Aerial crown-view tile of a tropical tree (Barro Colorado Island, Panama), acquired 20250616:
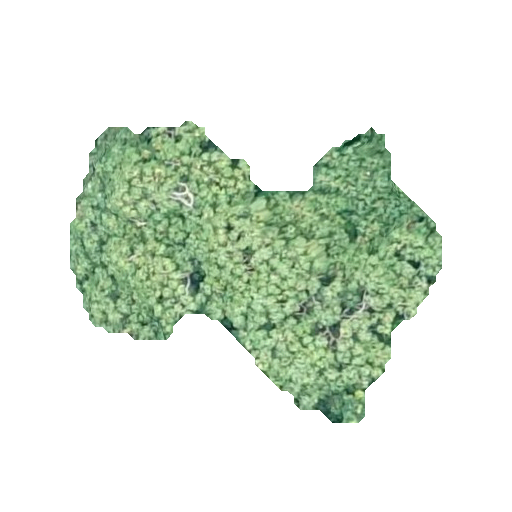
Species: Sterculia apetala
GBIF accepted scientific name: Sterculia apetala
Crown area: 101.64 m²